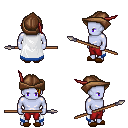
a pixel art fantasy rpg character, male body template, dark elf, purple skin, white trimmed cape, red pants, blonde long mohawk hairstyle, leather cap, brown slippers, spear, four views (front, back, left, right), 2x2 character sprite sheet, small pixel art, hard edges, no anti-aliasing